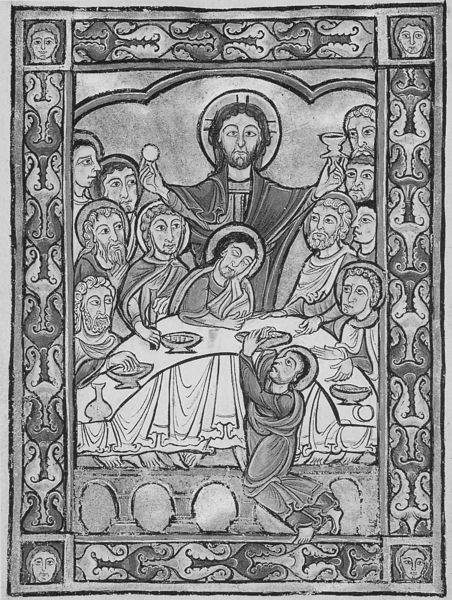
Titel: Szenen aus dem Leben Christi
Institution: New York, Pierpont Morgan Library
Schlagwörter: gott, menschen, grau, schwarz, tisch, weiss, zeichnung, tuch, bart, augen, rahmen, teller, gewand, kelch, krug, schalen, essen, wein, brot, stich, knien, heiligenschein, nimbus, christus, jesus, mittelalter, hostie, segen, heilige, abendmahl, jünger, apostel, oblate